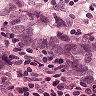
Metastatic tissue present: yes